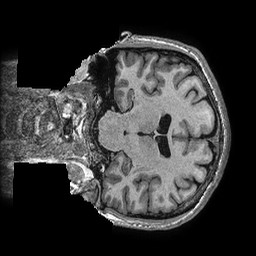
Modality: T1w
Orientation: coronal
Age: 38
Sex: male
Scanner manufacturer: ge
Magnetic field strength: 3 T
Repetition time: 0.006952 s
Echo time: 0.00292 s